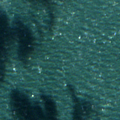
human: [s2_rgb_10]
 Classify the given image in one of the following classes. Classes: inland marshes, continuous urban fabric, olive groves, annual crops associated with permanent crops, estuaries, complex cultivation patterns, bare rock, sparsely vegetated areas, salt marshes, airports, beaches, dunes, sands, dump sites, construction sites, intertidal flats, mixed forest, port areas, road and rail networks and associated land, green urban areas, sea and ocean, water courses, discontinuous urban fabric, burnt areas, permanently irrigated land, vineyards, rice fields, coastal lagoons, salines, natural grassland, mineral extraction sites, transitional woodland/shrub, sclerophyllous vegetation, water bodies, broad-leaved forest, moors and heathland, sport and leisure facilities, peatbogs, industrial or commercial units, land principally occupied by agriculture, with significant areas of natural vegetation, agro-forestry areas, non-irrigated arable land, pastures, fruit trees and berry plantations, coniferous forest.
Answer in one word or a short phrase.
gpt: sea and ocean